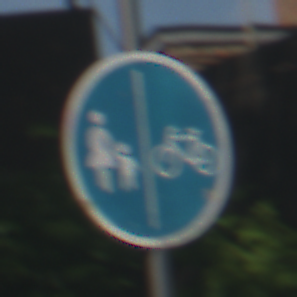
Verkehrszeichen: GetrennterRadUndGehwegRadwegRechts
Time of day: Midday
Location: Outdoor (Suburban)
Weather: Clear
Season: NotSpecified
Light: Natural